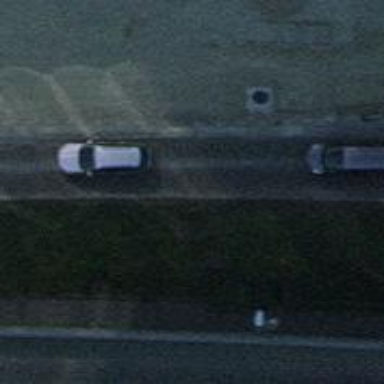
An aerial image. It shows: Bus stop equipped with public transport stop position.